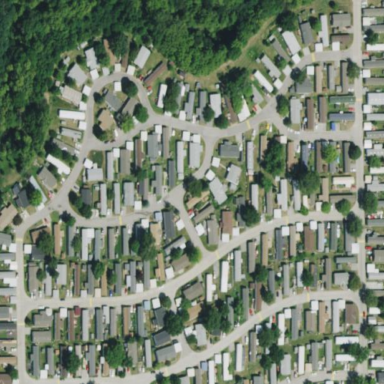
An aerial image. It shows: Residential area known as trailer park.